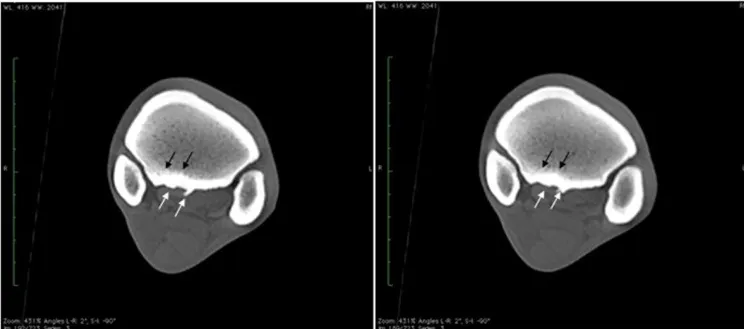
Longitudinal anatomical section of the proximal metacarpus showing the origin of the proximal third interosseus muscle (suspensory ligament) over the third metacarpal bone and distal carpus. Computer tomography demonstrated a mild to moderate bone remodeling (white arrows) and sclerosis (black arrows) at the proximal aspect of the third metacarpal bone at the insertion of the suspensory ligament (B).
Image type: radiology (ct)